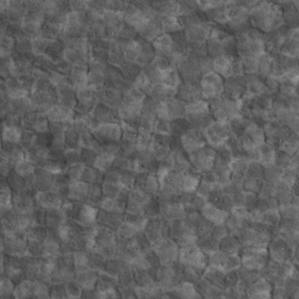
Label: non_frost